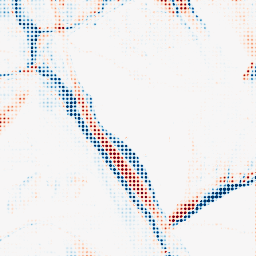
Category: morphological
Decomposition family: morphological_ellipse
Decomposition parameters: operation: average
width: 10
height: 30
Upsampling method: sinc_hamming
Upsampling parameters: scale: 8
kernel_size: 4
Upsampling scale: 8